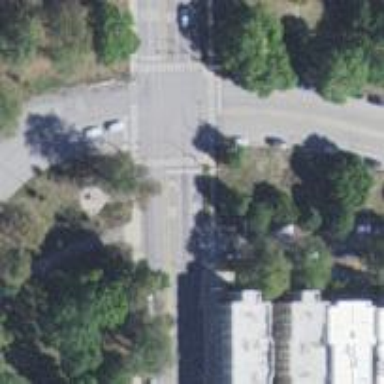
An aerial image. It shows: Footway crossing with zebra markings.